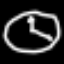
Label: clock